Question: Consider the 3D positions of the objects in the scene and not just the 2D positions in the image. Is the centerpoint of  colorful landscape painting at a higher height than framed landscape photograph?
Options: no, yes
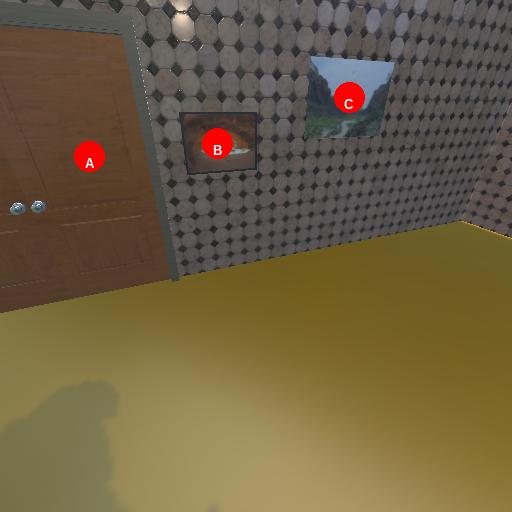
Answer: no